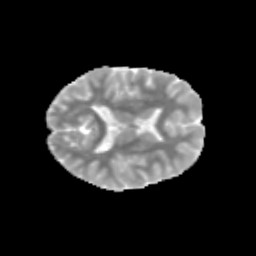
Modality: MD
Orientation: axial
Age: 10
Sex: male
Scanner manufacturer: siemens
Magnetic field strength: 3 T
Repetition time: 3.8 s
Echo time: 0.07 s